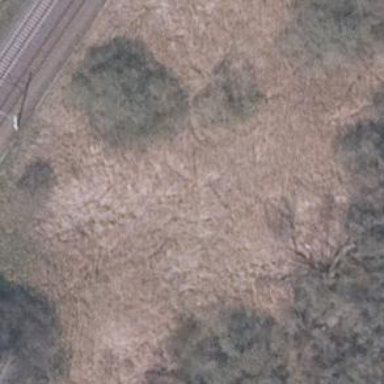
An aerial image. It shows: Landscape covered with heath.